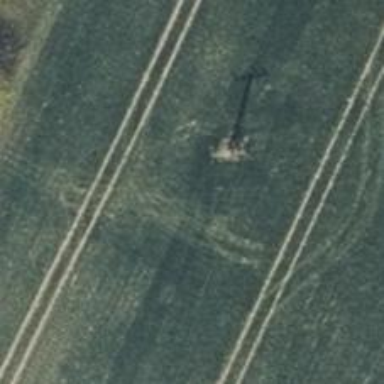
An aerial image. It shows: Minor power line with 3 cables.